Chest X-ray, AP view. Patient: 67 years old, sex M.
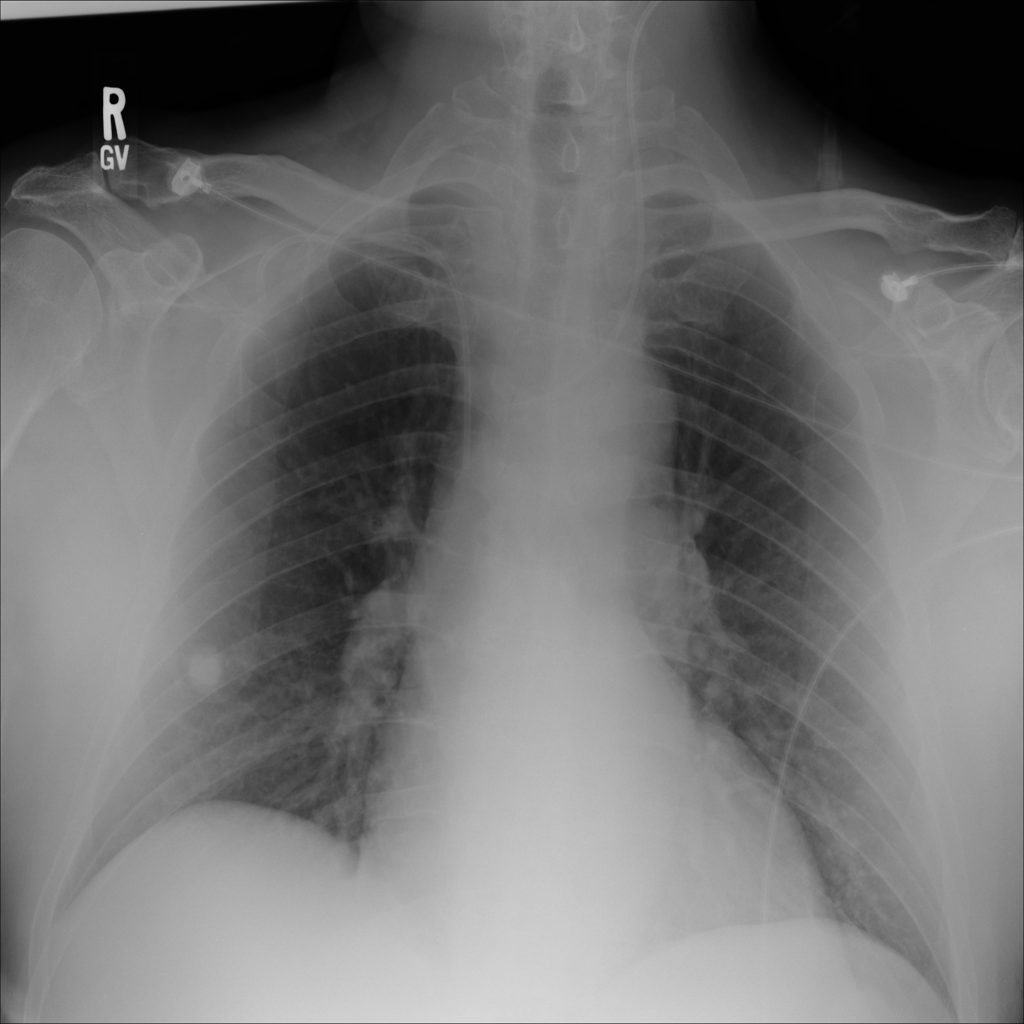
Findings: Nodule